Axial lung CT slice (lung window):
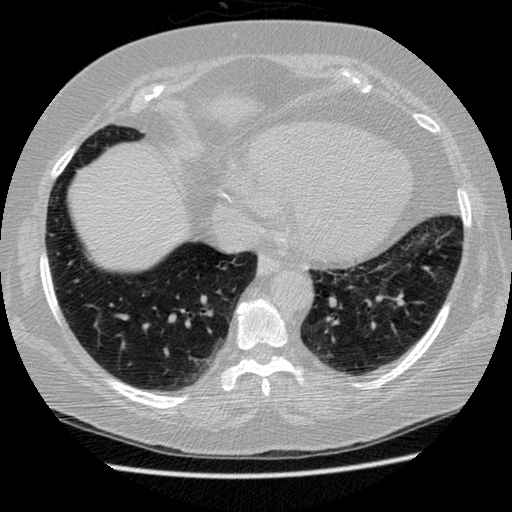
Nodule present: no